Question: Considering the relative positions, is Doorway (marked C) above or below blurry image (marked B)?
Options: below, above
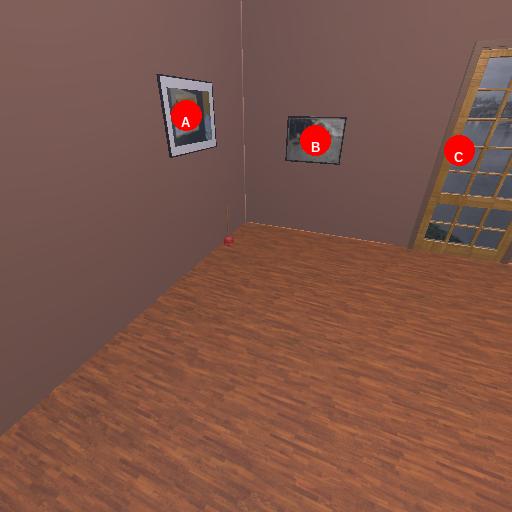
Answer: below